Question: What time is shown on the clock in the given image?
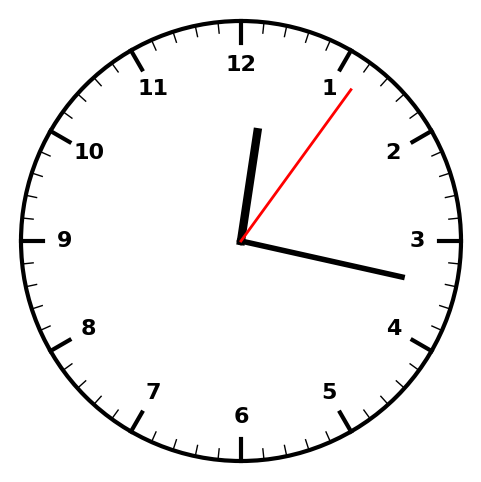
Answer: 12:17:06